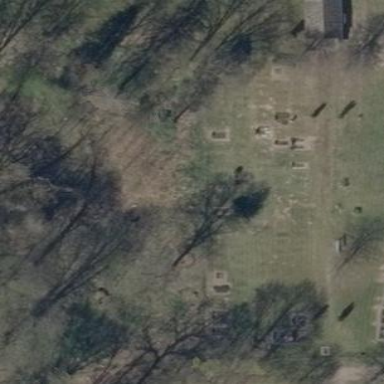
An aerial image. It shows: Cemetery.